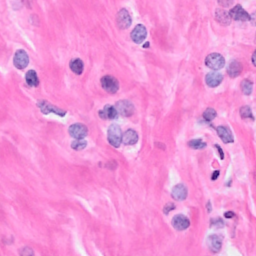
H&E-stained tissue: Breast